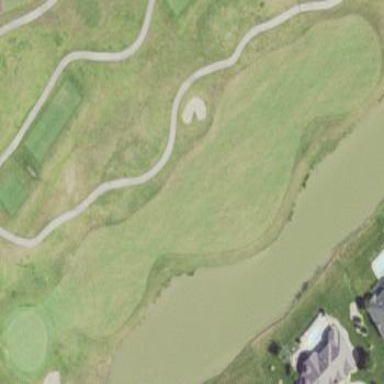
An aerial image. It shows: Golf fairway surrounded by grass.